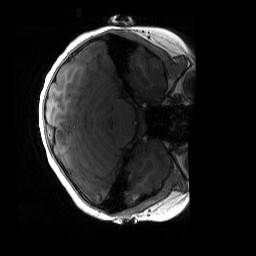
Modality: T1w
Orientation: axial
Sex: female
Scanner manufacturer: siemens
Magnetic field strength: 3 T
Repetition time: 1.9 s
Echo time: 0.00243 s